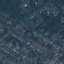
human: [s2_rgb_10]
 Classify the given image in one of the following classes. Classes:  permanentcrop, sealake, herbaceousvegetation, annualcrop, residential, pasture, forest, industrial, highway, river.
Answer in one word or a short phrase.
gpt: Residential